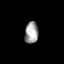
Tissue: prostate
Cell type: T cells
Senescence score: 0.3583
Nuclear area (px): 283
Mean DAPI intensity: 161.473